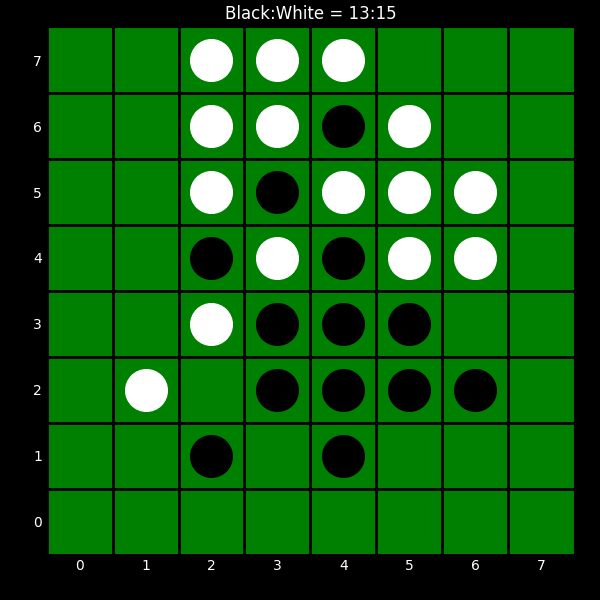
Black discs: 13
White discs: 15